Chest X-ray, PA view. Patient: 26 years old, sex F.
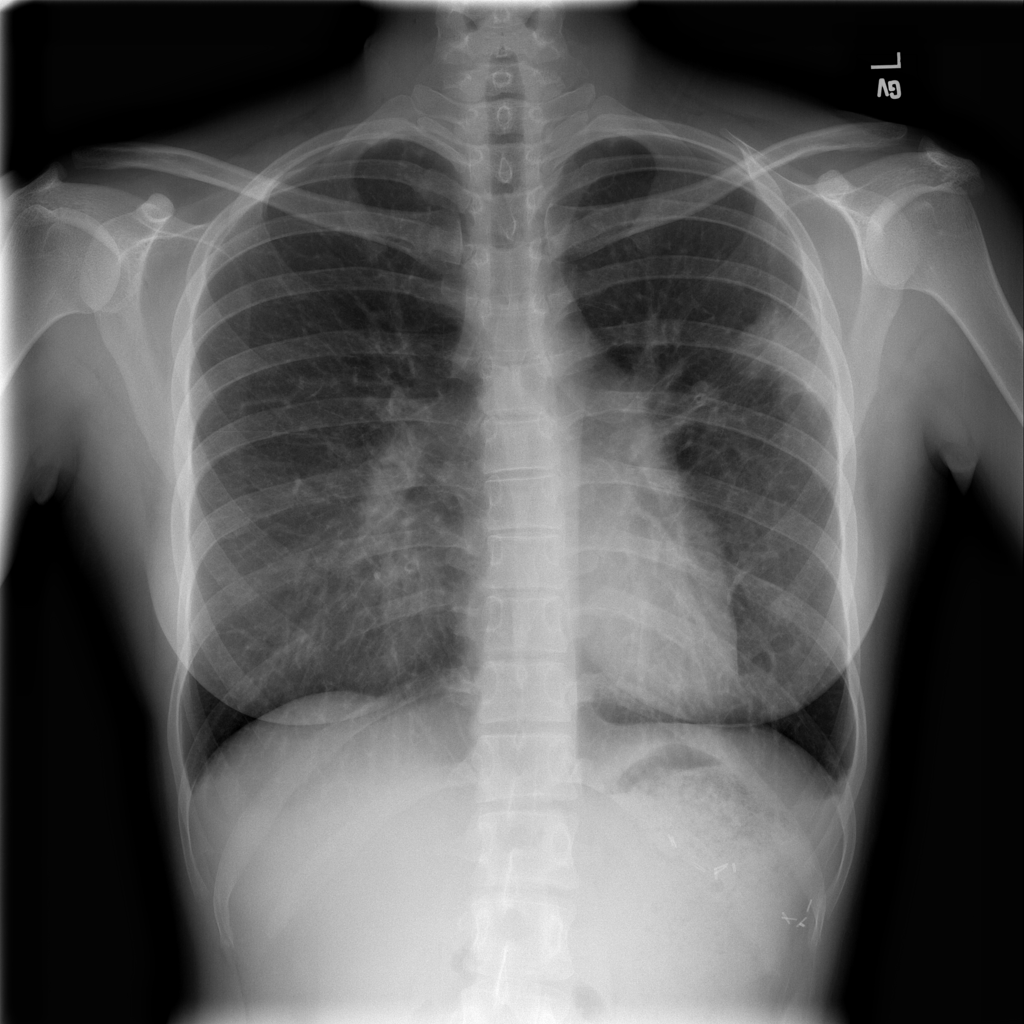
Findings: Infiltration, Mass, Pneumothorax